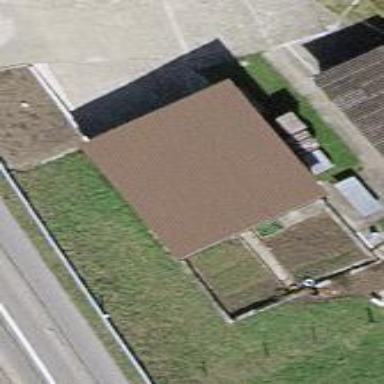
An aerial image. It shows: Building with flat roof.